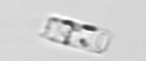
Label: Cerataulina_pelagica